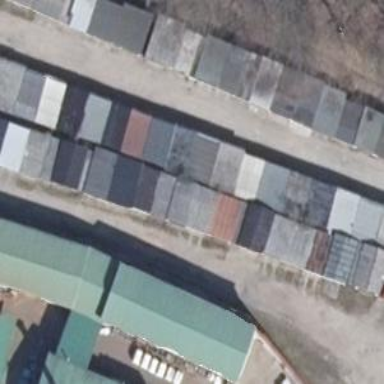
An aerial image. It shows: Group of garages.